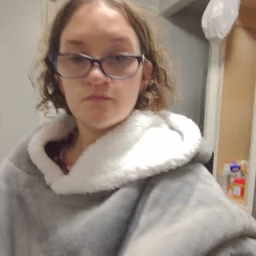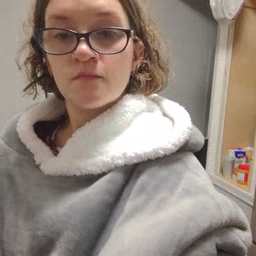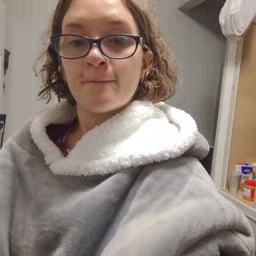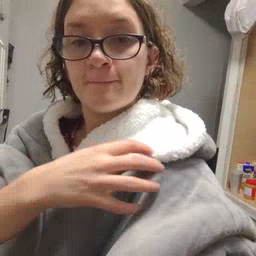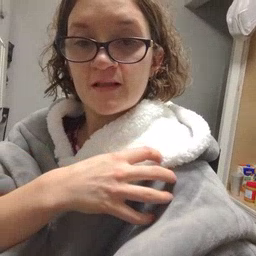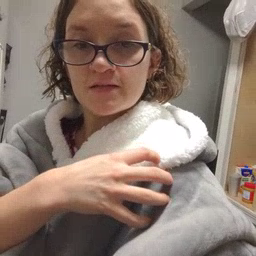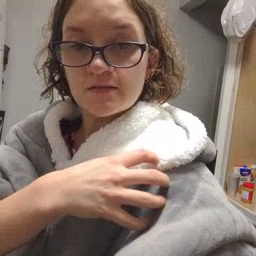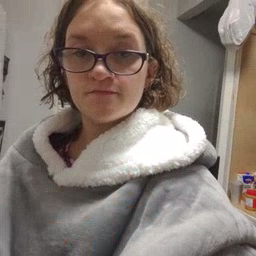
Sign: police